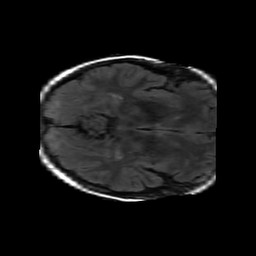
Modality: FLAIR
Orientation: axial
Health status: ill
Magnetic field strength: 3 T